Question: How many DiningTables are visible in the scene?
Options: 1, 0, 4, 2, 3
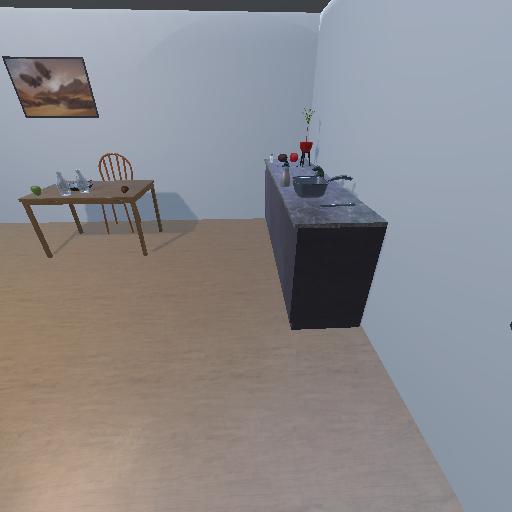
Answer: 1